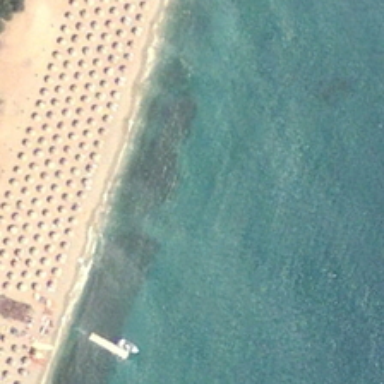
The sun waves are toward the golden beach .